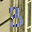
Label: 3